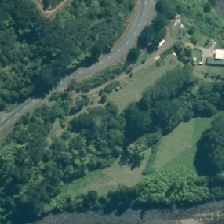
Land cover: deciduous_hardwood